Field crop: maize
Growth stage: 2
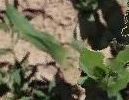
Species: maize